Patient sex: F
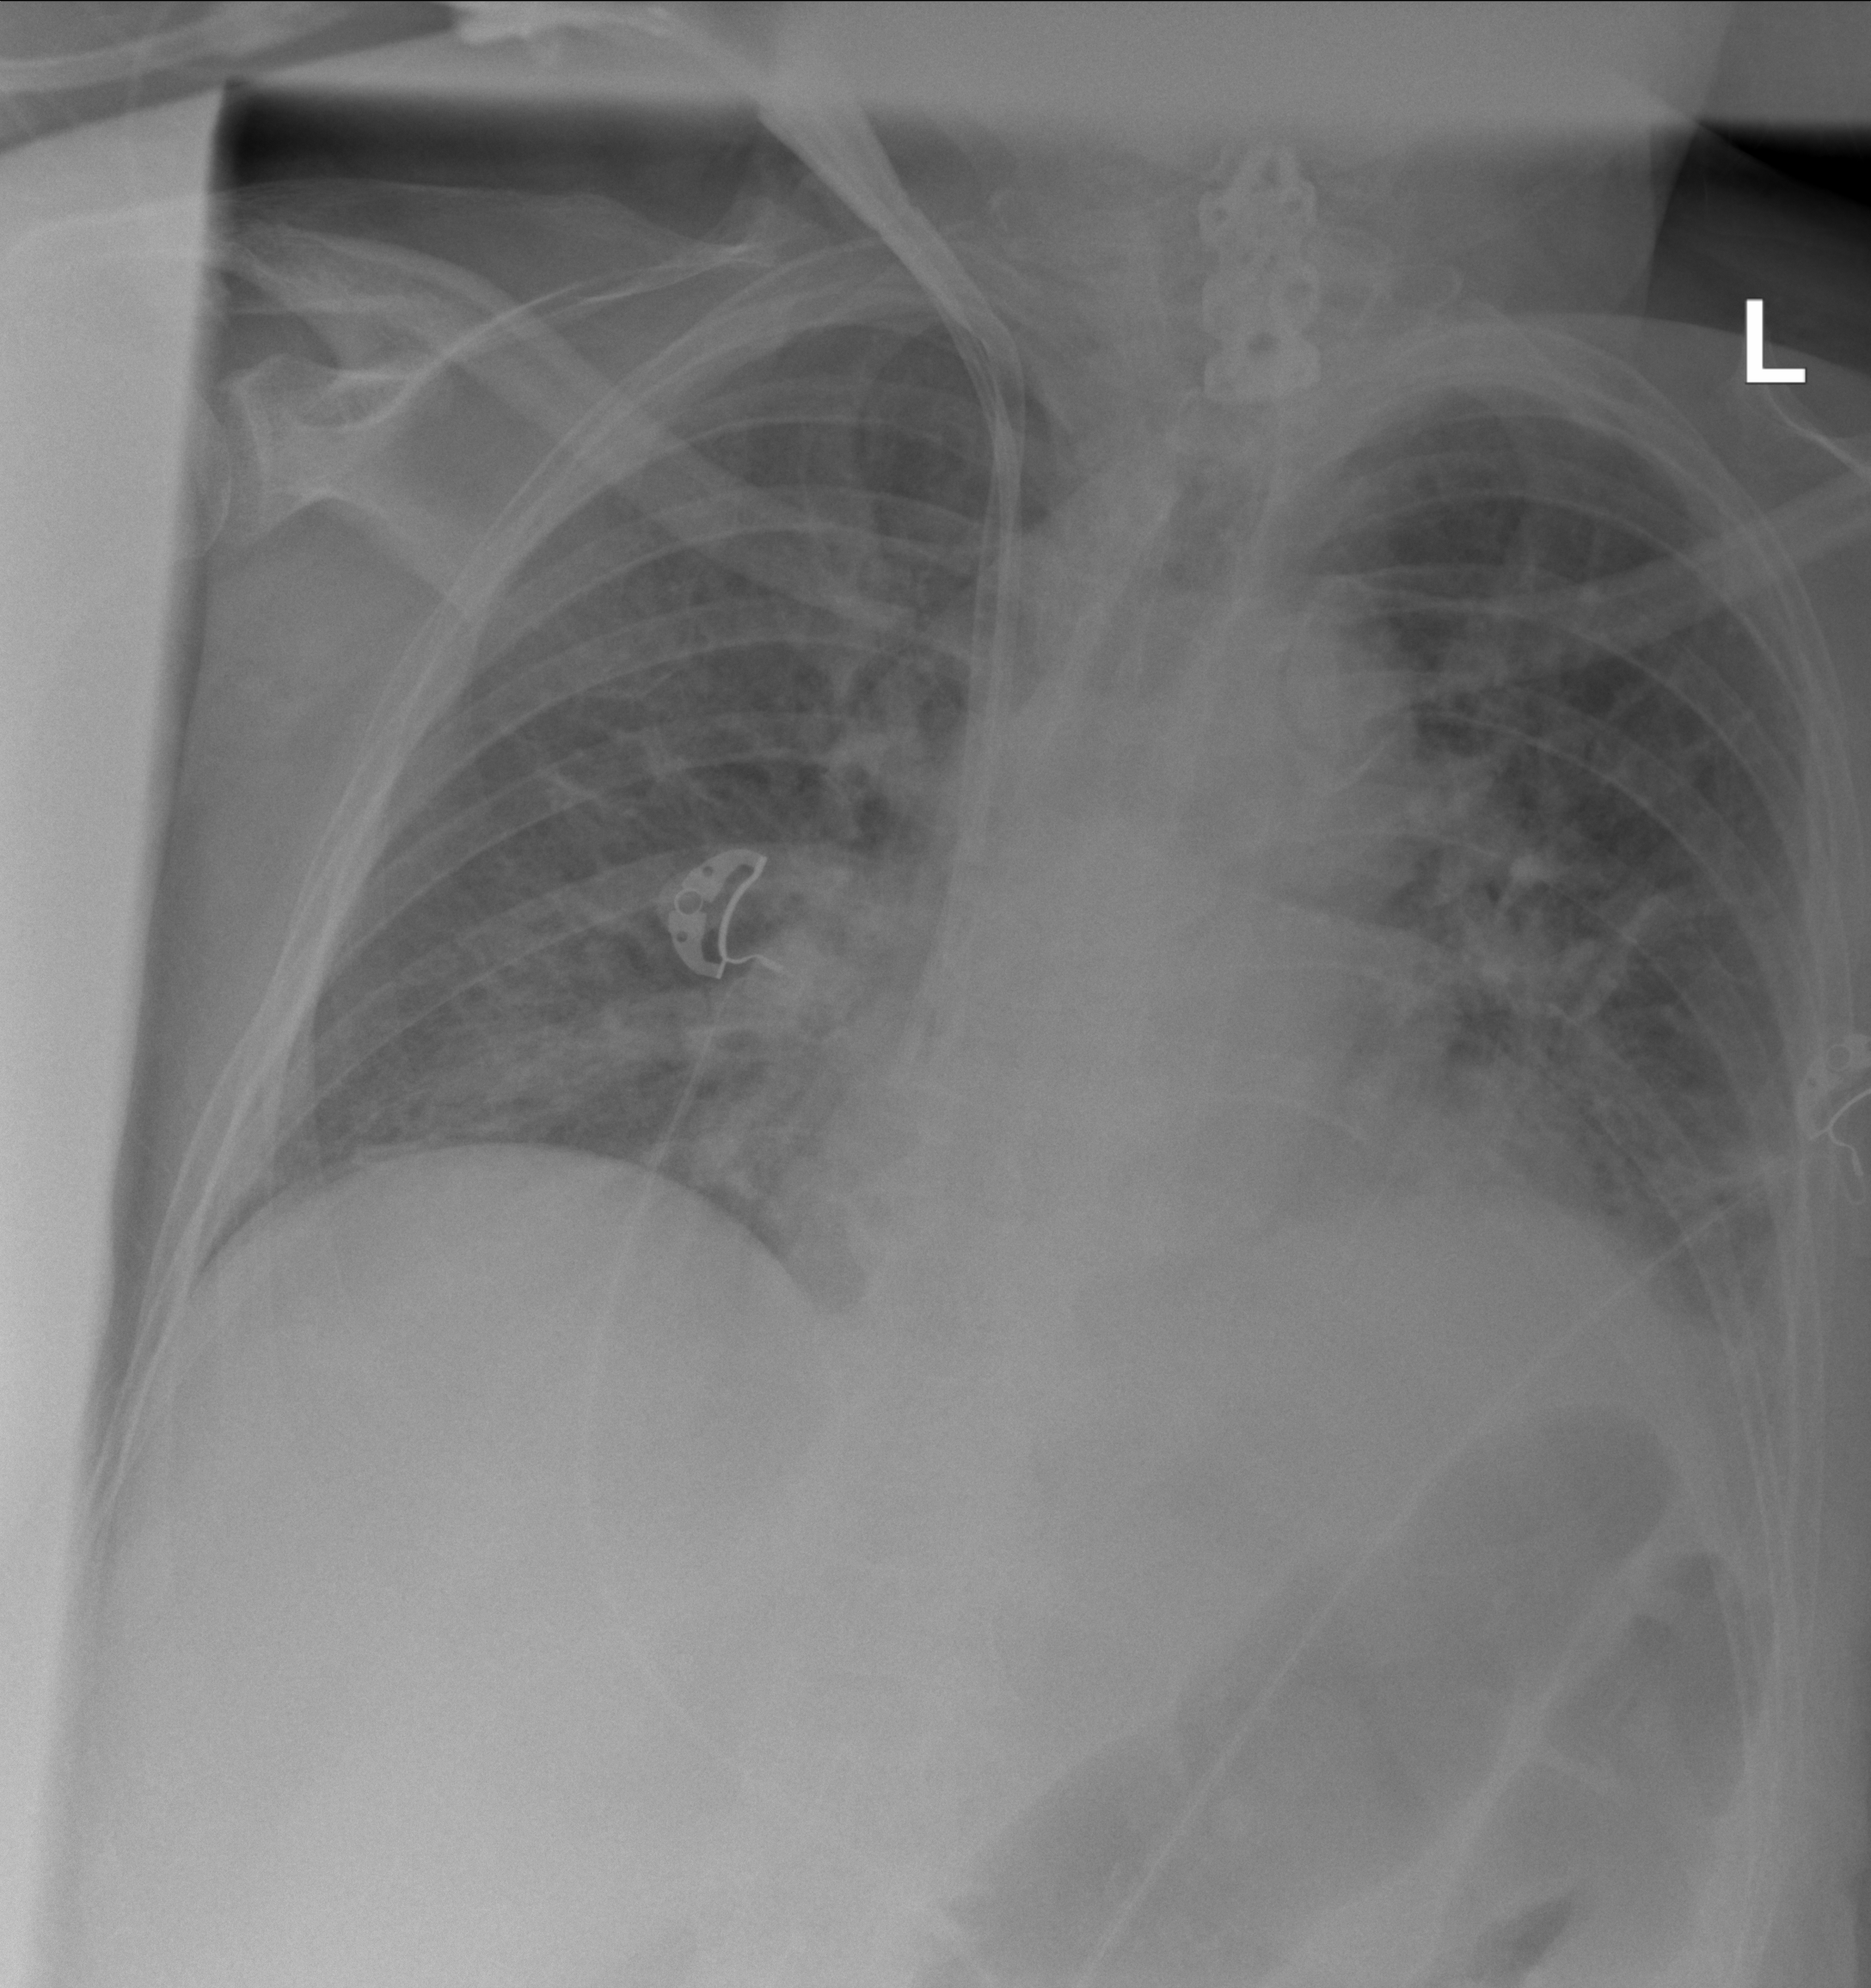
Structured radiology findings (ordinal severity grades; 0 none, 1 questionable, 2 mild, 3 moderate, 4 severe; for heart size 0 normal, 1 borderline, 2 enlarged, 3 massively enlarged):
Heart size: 1
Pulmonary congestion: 3
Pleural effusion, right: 0
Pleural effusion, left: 2
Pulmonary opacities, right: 2
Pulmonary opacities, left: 2
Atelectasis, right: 2
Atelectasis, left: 2